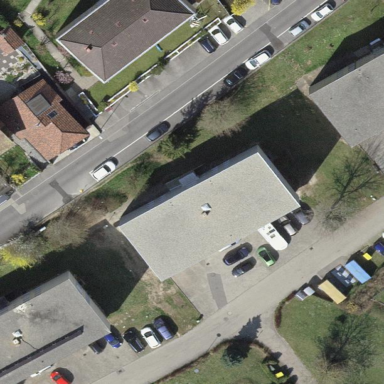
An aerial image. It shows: Flat-roofed apartment building.